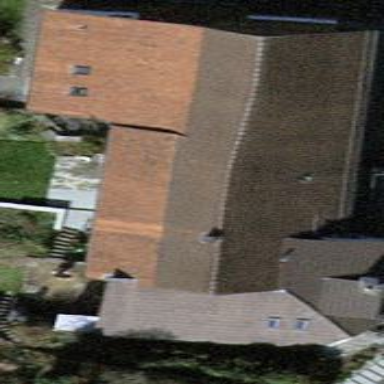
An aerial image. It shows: Detached building with gabled roof.